A time-domain vibration trace from a rotating-machine test bench is shown. What is the most likely rotor condition (normal, misalignment, unbalance, looseness)?
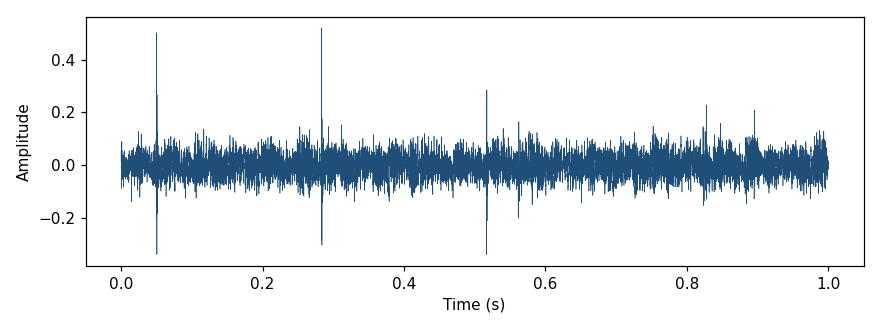
Answer: unbalance